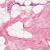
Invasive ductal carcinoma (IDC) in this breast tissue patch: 0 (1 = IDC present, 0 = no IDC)